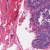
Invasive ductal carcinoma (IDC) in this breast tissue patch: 0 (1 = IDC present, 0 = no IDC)